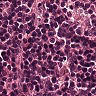
Metastatic tissue present: no